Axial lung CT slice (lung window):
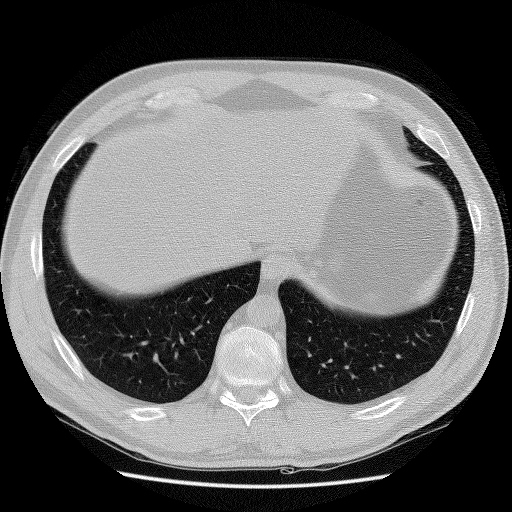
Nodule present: no